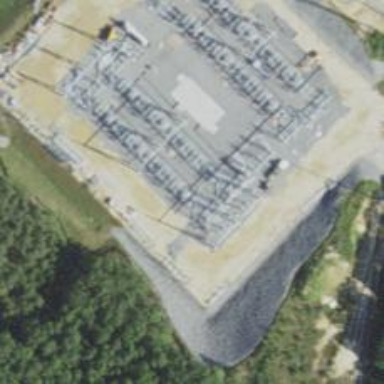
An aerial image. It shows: Switch for power supply.